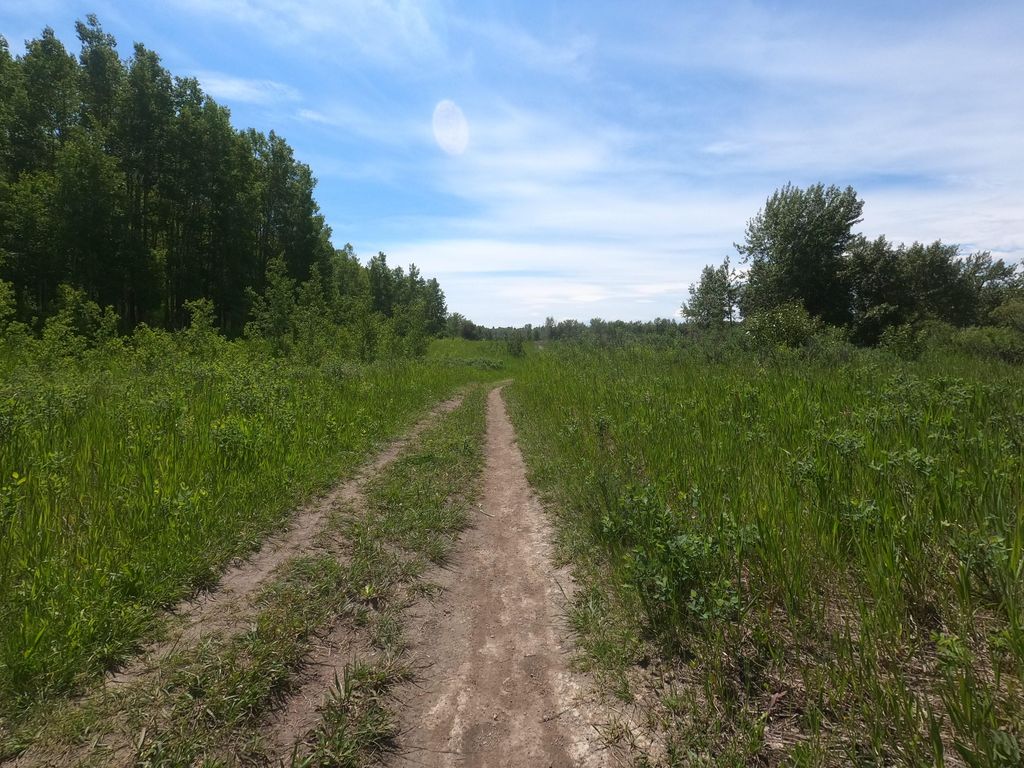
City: calgary